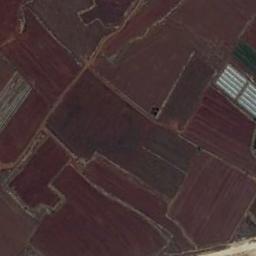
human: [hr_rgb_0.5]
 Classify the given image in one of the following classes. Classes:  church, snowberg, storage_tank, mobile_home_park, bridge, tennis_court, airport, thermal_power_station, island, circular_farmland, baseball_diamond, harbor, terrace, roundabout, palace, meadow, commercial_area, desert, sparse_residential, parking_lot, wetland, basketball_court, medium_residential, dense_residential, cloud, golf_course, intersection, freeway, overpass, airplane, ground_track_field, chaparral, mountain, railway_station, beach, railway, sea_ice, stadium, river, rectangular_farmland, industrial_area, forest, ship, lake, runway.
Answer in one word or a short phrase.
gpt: rectangular_farmland